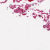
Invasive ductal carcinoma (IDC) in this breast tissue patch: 0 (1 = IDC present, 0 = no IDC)